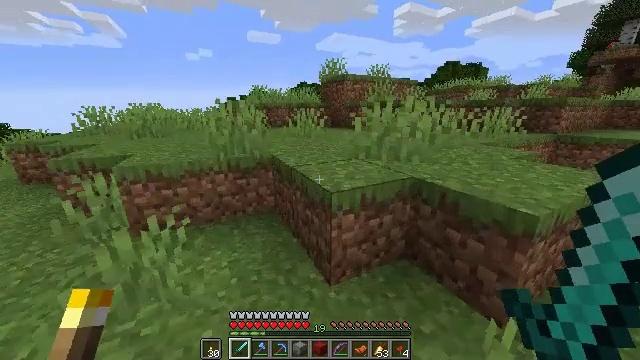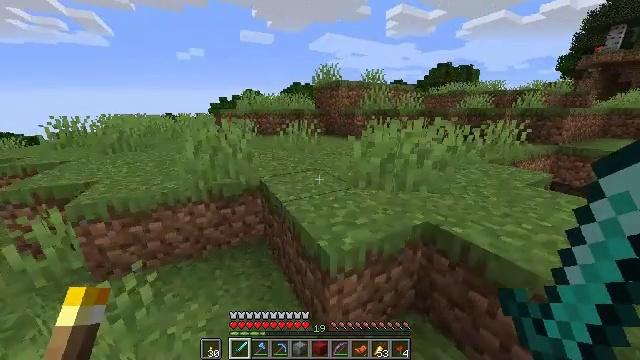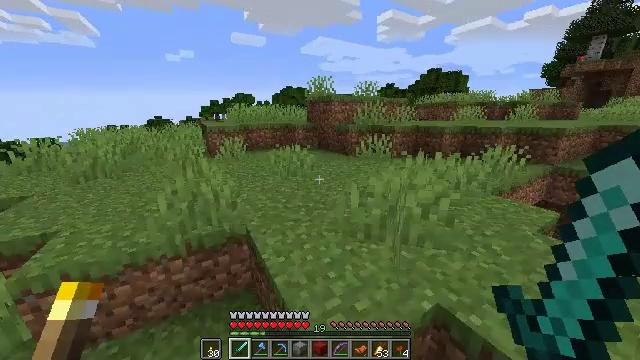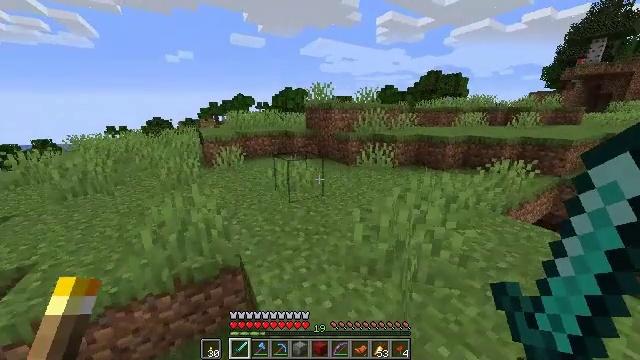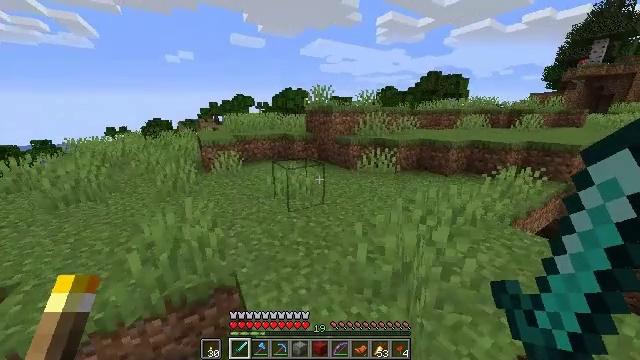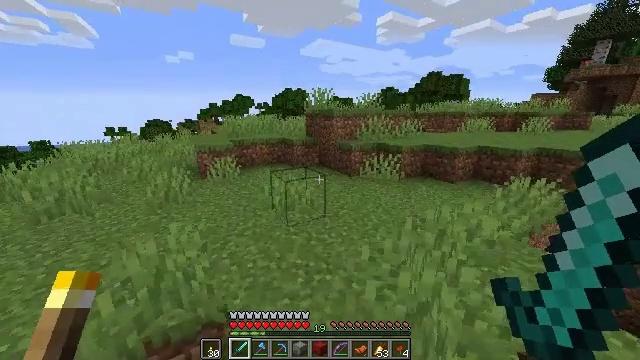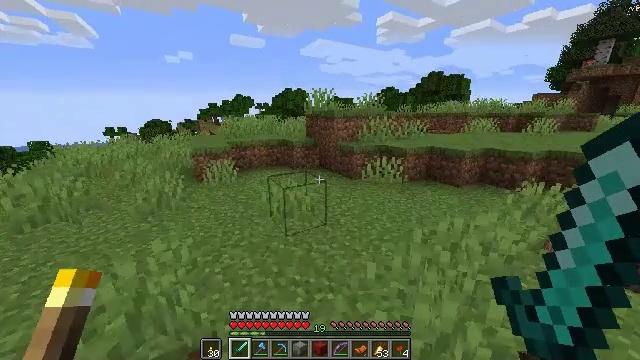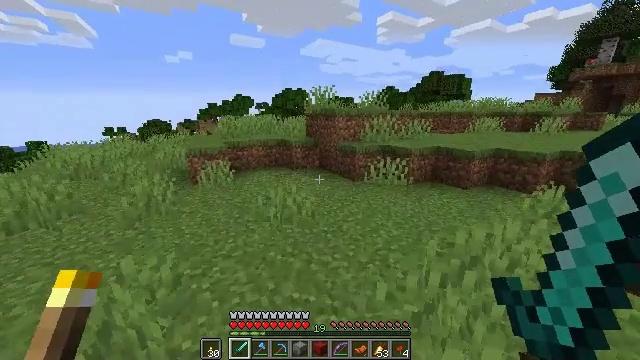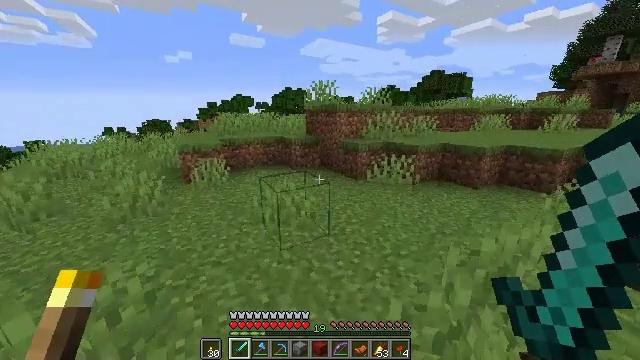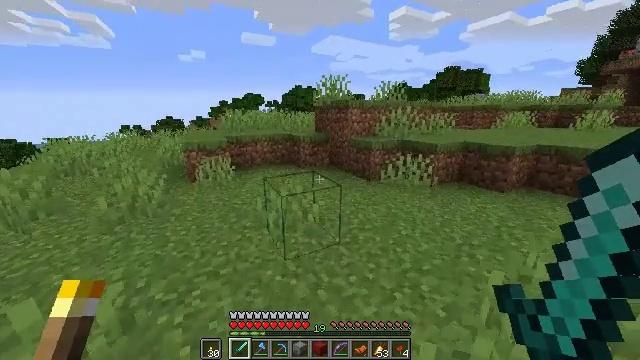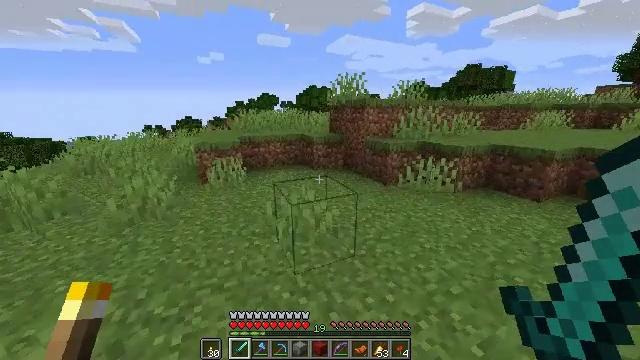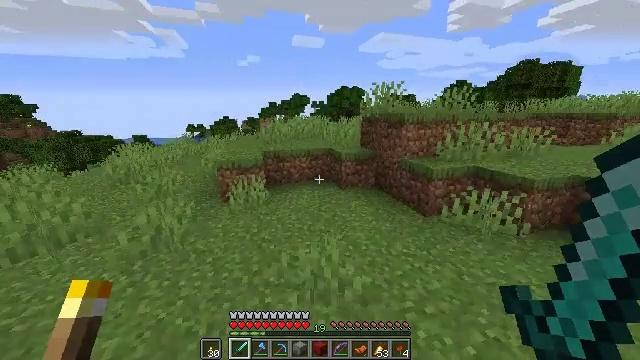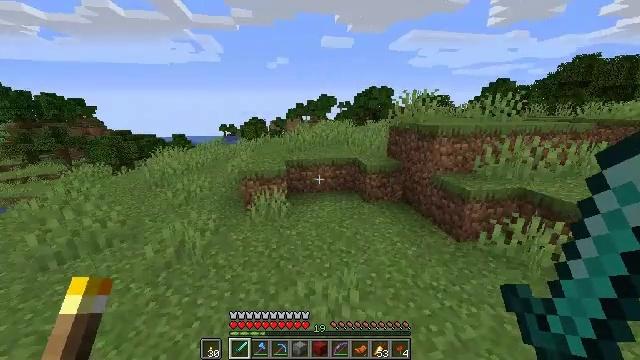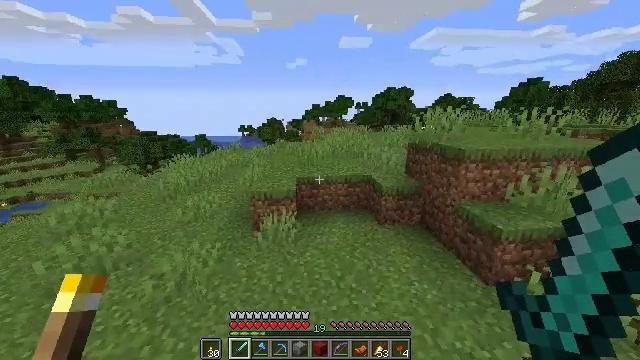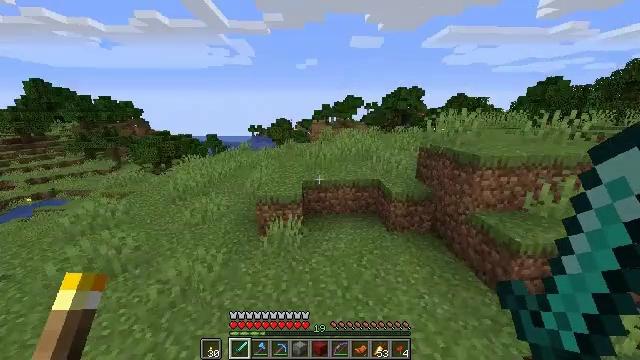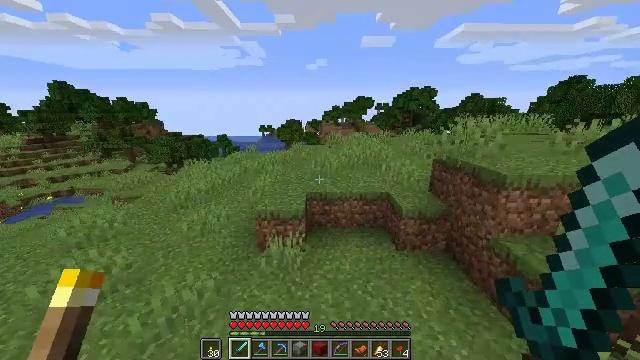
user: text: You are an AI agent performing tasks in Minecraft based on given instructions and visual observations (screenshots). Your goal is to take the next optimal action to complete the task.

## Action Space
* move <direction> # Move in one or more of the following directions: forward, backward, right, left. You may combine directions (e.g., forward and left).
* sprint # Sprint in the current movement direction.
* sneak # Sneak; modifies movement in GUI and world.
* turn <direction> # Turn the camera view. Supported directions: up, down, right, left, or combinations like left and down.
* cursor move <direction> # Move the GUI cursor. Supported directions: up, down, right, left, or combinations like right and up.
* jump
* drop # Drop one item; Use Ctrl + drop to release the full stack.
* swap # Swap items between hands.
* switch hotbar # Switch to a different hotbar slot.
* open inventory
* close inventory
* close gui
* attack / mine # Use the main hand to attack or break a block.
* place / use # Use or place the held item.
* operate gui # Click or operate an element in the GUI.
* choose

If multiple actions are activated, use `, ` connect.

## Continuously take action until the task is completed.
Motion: motion action
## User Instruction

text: Collect some oak leaves.
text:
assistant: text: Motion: move forward, sprint, turn right, jump
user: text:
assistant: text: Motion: move forward, sprint, turn right, jump
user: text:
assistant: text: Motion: move forward, sprint, jump
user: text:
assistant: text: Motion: move forward, sprint, jump
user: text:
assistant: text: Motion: move forward, sprint, jump
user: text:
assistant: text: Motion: move forward, sprint, jump
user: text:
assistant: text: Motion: move forward, sprint, jump
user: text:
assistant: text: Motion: move forward, sprint, jump
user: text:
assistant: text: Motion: move forward, sprint, turn left, jump
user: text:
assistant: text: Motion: move forward, sprint, turn left, jump
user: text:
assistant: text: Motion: move forward, sprint, turn left, jump
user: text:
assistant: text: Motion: move forward, sprint, turn left, jump
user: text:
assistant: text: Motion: move forward, sprint, turn left, jump
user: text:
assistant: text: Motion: move forward, sprint, turn left, jump
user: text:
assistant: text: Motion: move forward, sprint, turn left, jump
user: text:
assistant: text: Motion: move forward, sprint, turn left, jump
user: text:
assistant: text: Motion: move forward, sprint, turn left, jump
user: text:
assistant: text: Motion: move forward, sprint, jump
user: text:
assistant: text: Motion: move forward, sprint, jump
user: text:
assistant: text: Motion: move forward, sprint, jump
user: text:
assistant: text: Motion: move forward, sprint, jump
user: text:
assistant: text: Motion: move forward, sprint, jump
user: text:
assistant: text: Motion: move forward, sprint, jump
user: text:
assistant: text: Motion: move forward, sprint, jump
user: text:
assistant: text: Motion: move forward, sprint, jump
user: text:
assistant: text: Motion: move forward, sprint, jump
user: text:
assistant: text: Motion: move forward, sprint, turn right, jump
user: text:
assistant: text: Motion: move forward, sprint, turn right, jump
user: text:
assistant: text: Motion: move forward, sprint, turn right, jump
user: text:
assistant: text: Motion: move forward, sprint, turn right, jump